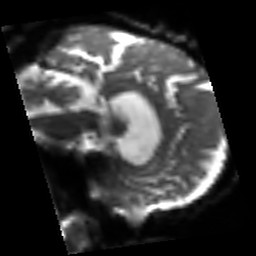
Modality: sbref
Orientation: sagittal
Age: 58
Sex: male
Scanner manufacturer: siemens
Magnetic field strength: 3 T
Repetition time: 3.2 s
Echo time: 0.081 s